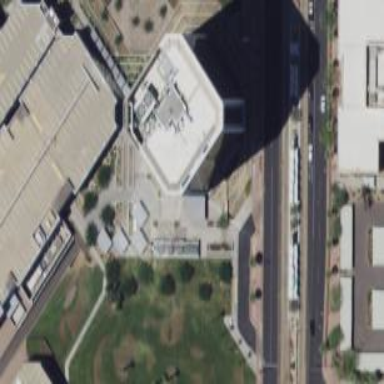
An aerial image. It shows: Office building.